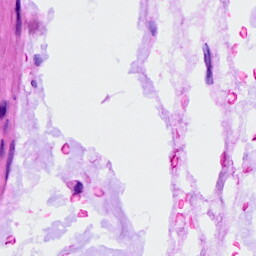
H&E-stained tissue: Ovarian